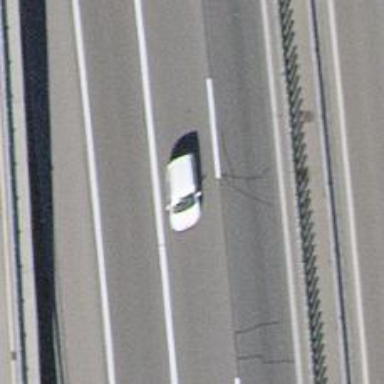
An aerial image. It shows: Asphalt motorway.